Question: Below is a question and the answer for it from the book "Operating System Design & Implementation" by Andrew S. Tanenbaum.
'''
As an example, consider a disk with 131,072 bytes/track, a rotation time of 8.33 msec, and an
average seek time of 10 msec. The time in milliseconds to read a block of k bytes is then the sum
of the seek, rotational delay, and transfer times:
10 + 4.165 + (k / 131072)x 8.33
'''
Now if there are 131,072 bytes per track there are k/131,072 tracks to be read for this block.Does changing the track involve a rotation delay ? why do we multiply it by 8.33?
what is actually meant by rotation time?
From where does the 4.165 come from?
This is the image which I used to picture tracks.

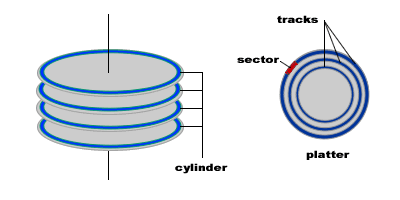
Answer: The 4.165 ms is the time it takes to go halfway around (8.33 ms / 2). Since the disk could be rotated either right exactly where you need to start, or as far away from where you need to start as possible, you split the difference.
You multiply by 8.33 ms because that's the time it takes to go around once. That's the "rotation time."
k / 131072 is the number of rotations you make to pull in k bytes.
Changing the track is accounted for in the average seek time (10 ms).
( Moving my explanation of seek time and rotation time out of the comment.)
I'll make an analogy with a record player (hope I'm not showing my age here).
Seek time is the time it takes the read/write head to move to a specified track. On the record player, it's the time it takes for you to move the needle to your favorite song.
Rotation time is the time it takes the disks to spin around once. A rotation time of 8.33 ms means the disks are going around 120 times a second (1 / 0.00833). On the record player, this would be the 33 1/3 RPM (for an LP), or the 45 RPM for a single.